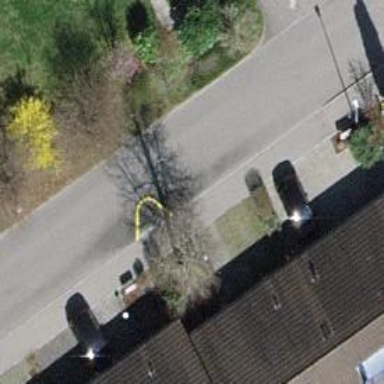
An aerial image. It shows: Residential road with chicane for traffic calming.